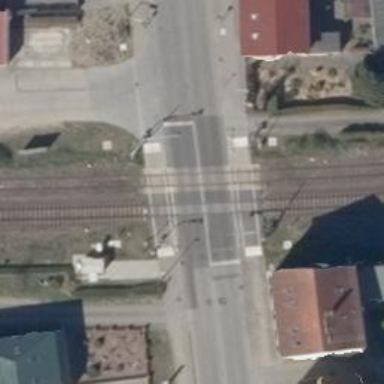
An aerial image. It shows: Level crossing with double half barrier.